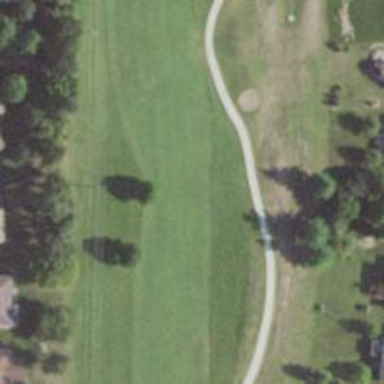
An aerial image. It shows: View of golf hole.